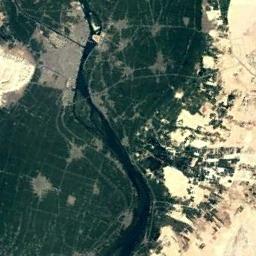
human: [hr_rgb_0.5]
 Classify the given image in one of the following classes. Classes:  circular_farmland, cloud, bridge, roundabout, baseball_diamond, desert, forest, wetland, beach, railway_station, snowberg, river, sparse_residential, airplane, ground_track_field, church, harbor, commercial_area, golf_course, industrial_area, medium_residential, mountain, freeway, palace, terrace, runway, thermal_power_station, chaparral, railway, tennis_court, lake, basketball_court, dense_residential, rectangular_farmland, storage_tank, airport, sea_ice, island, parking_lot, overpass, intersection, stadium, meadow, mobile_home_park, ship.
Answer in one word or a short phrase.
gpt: river